Aerial crown-view tile of a tropical tree (Barro Colorado Island, Panama), acquired 20241014:
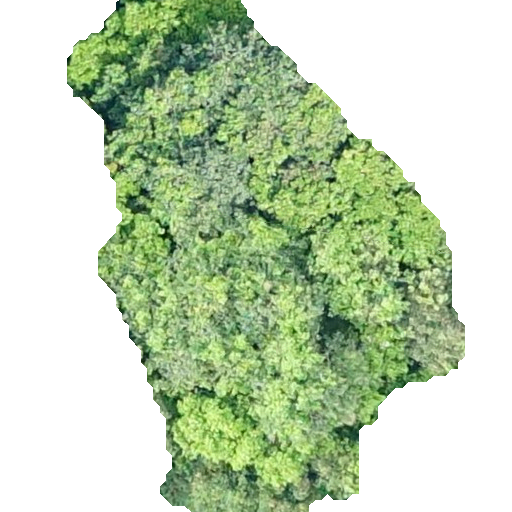
Species: Prioria copaifera
GBIF accepted scientific name: Prioria copaifera
Crown area: 208.651 m²